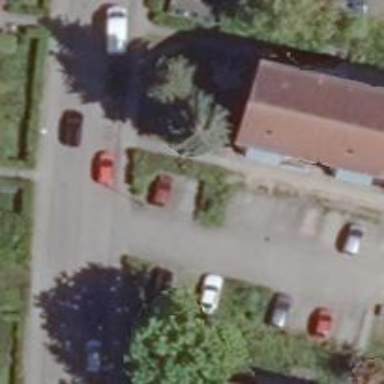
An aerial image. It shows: Road serving as parking aisle.